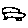
Label: car